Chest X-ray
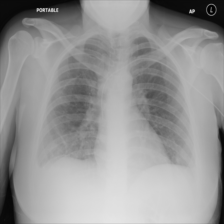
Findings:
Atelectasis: negative
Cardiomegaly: negative
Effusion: negative
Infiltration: negative
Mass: negative
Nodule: negative
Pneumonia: negative
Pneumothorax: negative
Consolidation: negative
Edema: negative
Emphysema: negative
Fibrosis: negative
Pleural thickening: negative
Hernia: negative